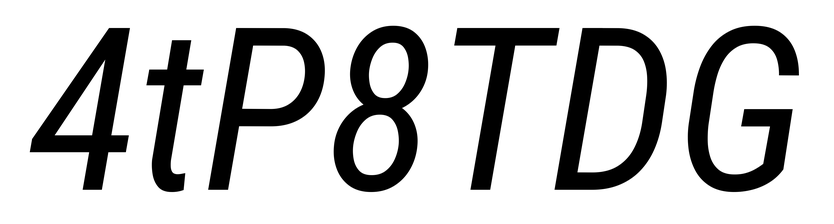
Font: Roboto-Italic_Condensed_Italic